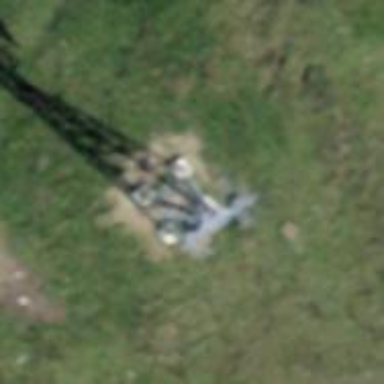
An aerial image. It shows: Chair lift.